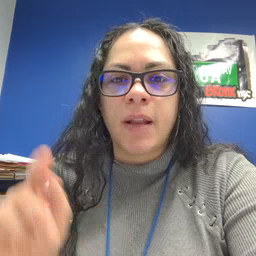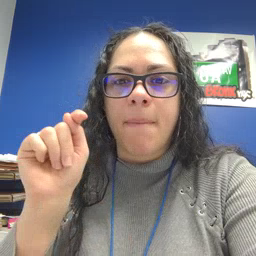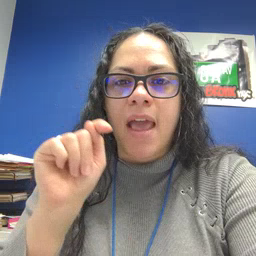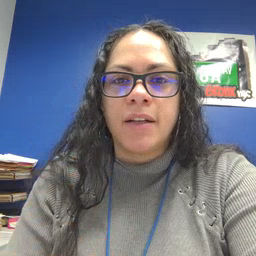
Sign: potty